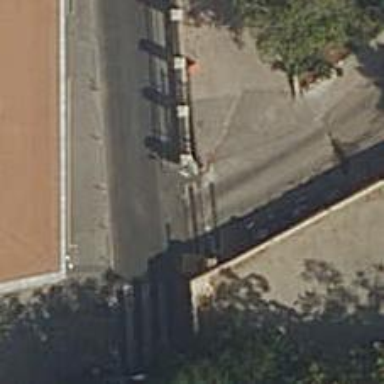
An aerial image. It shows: Entrance with barrier.